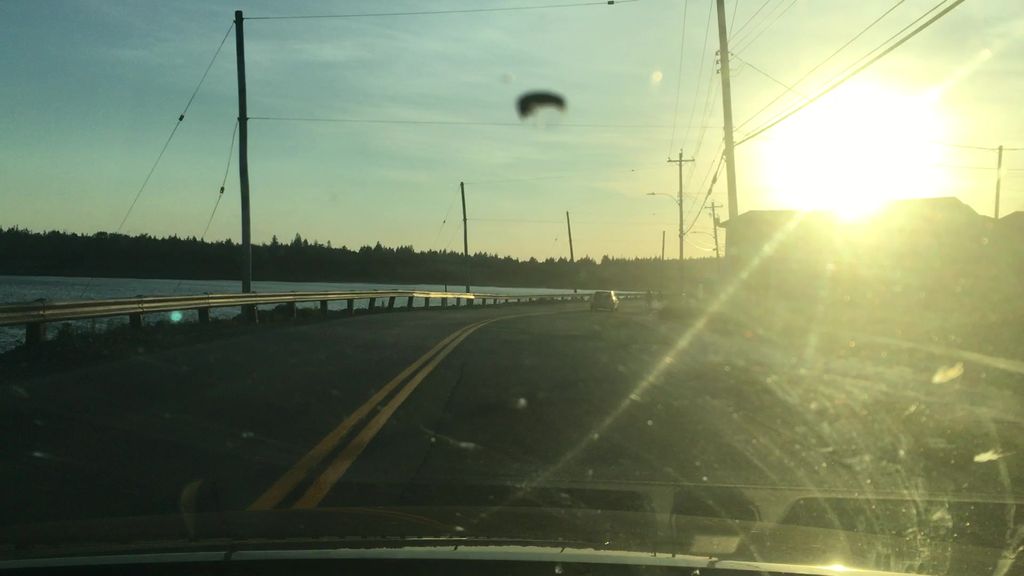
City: halifax